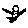
Label: bird